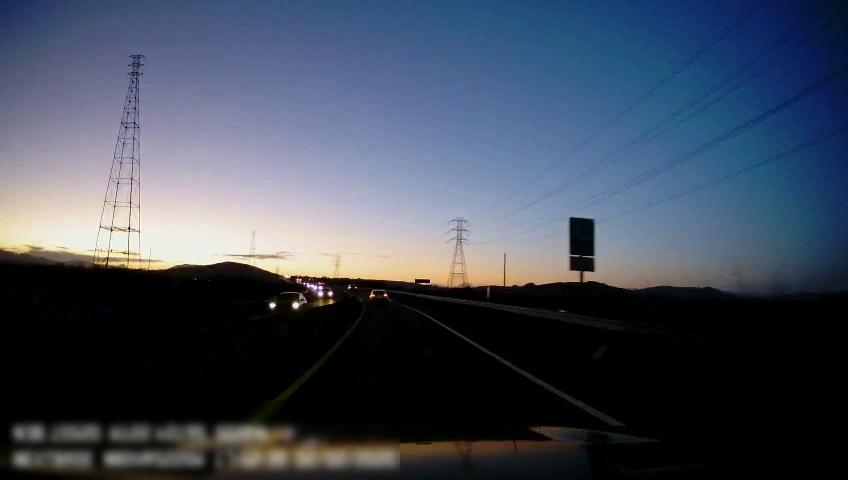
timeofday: Dusk/Dawn/Twilight
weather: Sunny
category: Drivable Space
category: Vehicles | Car
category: Vehicles | Car
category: Vehicles | Car
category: Lanes | Current Lane
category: Lanes | Current Lane
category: Traffic | Signs
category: Traffic | Signs